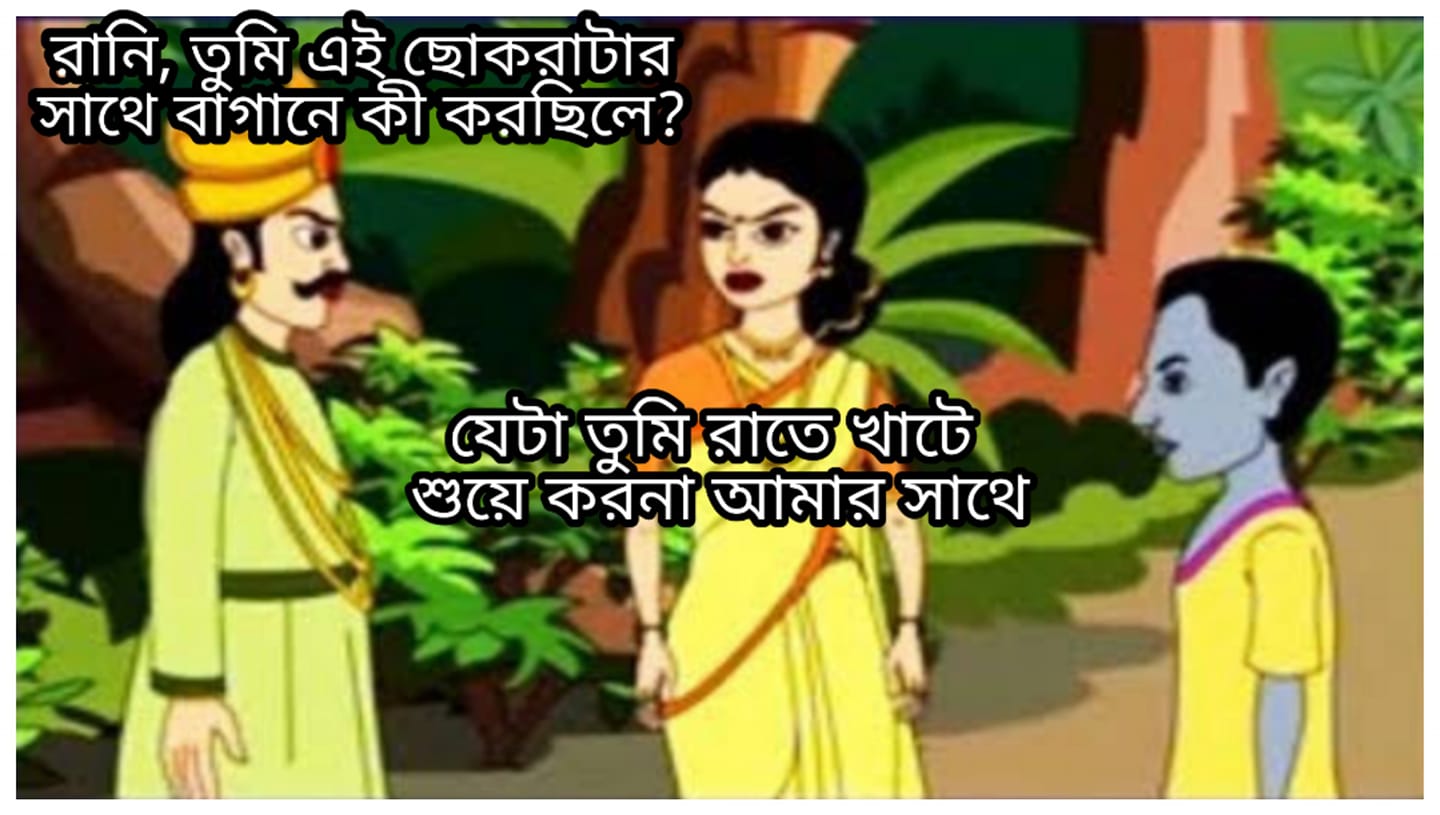
Caption: রানি , তুমি এই ছোকরাটার সাথে বাগানে কী করছিলে ?     যেটা তুমি রাতে খাটে শুয়ে করনা আমার সাথে
Label: hate